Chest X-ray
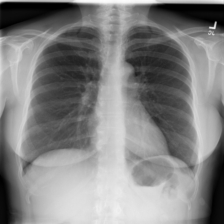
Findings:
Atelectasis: negative
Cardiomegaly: negative
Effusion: negative
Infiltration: negative
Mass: negative
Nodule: negative
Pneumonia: negative
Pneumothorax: negative
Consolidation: negative
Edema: negative
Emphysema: negative
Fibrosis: negative
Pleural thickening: negative
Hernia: negative